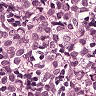
Metastatic tissue present: yes